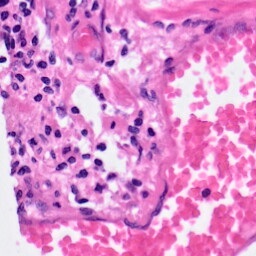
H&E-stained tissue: Pancreatic